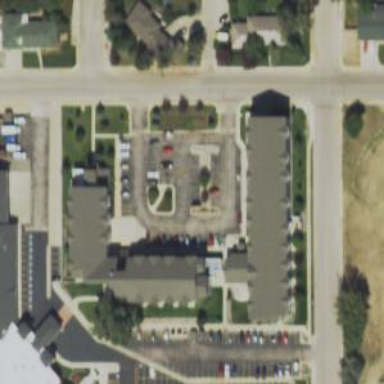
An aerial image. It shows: Paved parking area.